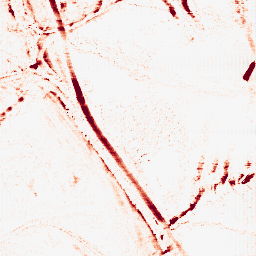
Category: morphological
Decomposition family: morphological_ellipse
Decomposition parameters: operation: opening
width: 5
height: 10
Upsampling method: fft_zeropad
Upsampling parameters: scale: 2
Upsampling scale: 2